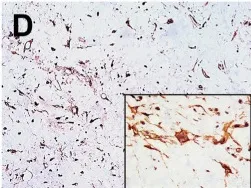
Histopathological and immunohistochemical images. Vimentin.
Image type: pathology (immunostaining)